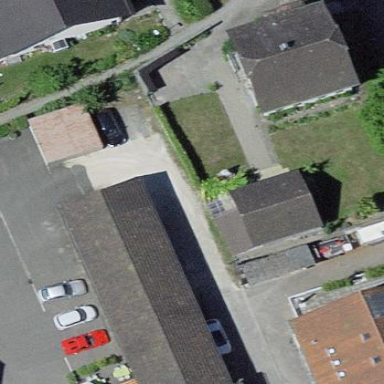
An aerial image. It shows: Group of garages.